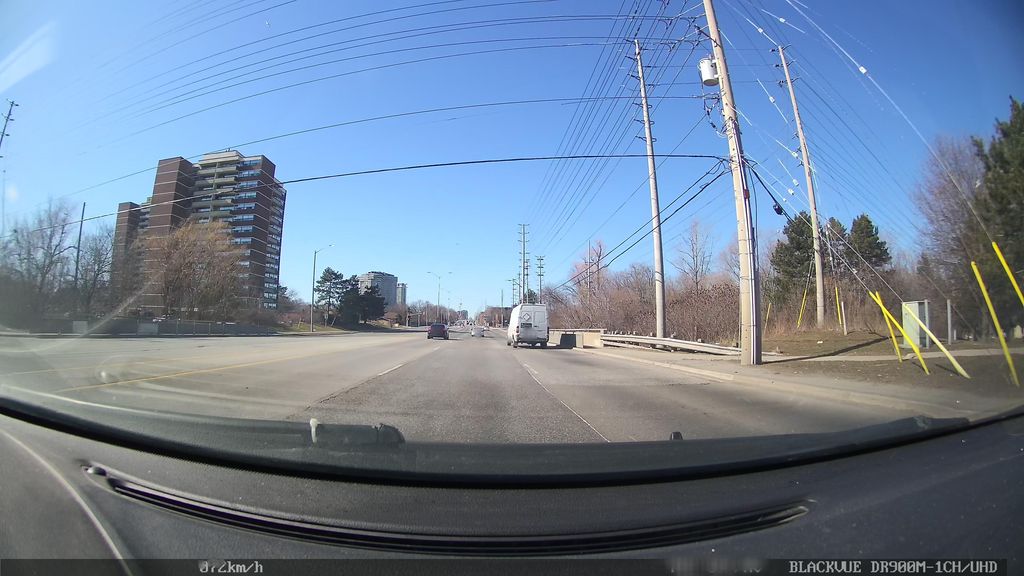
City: toronto